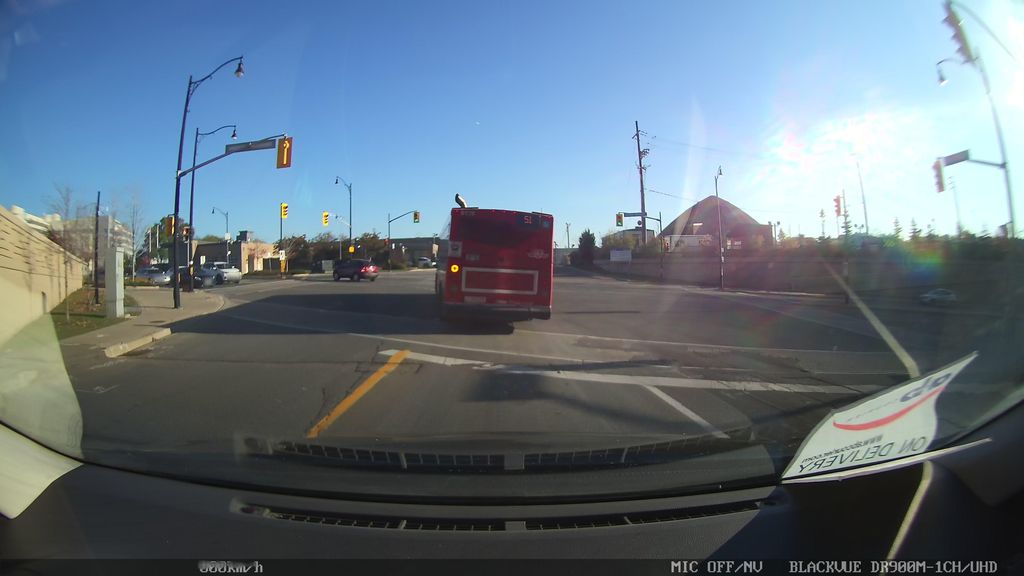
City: toronto